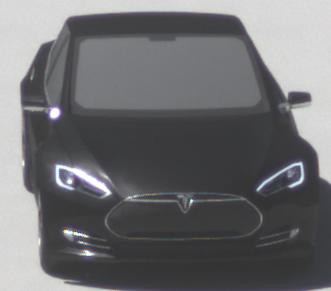
Make: Tesla
Model: Model S 60
Detailed model: Model S
Model produced from: 2013/10
Model produced until: 2014/10
Doors: 5
Color: black
Road condition: dry road
Daytime: midday
Contrast: high contrast